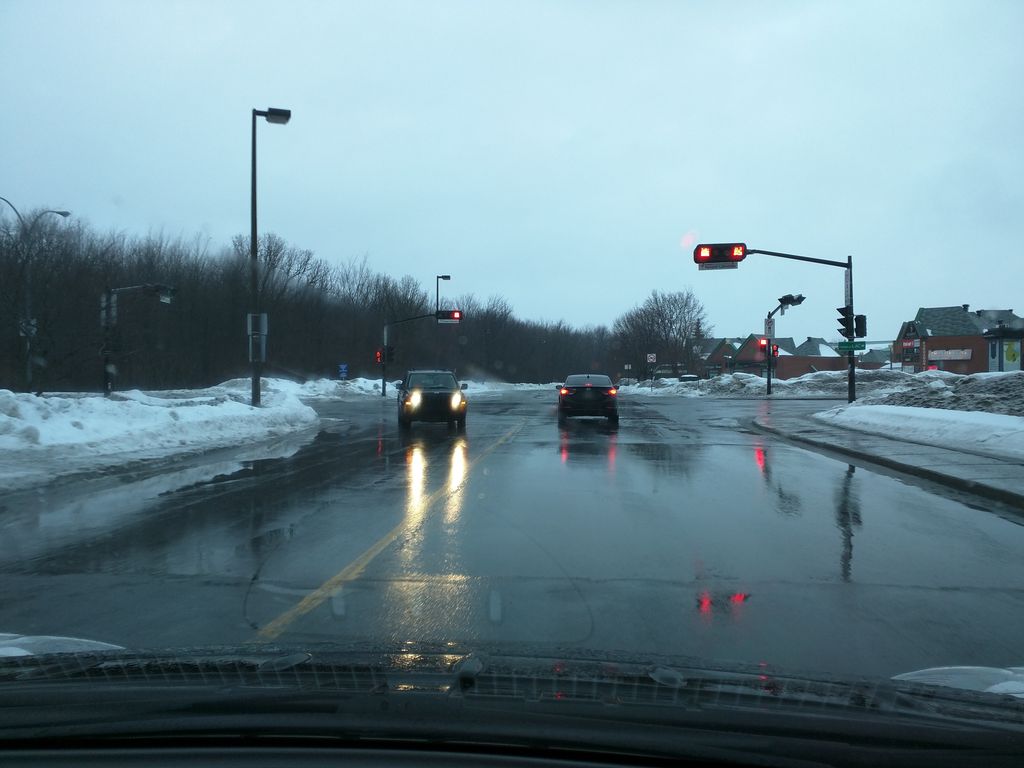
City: montreal